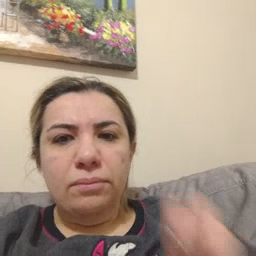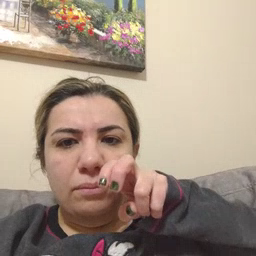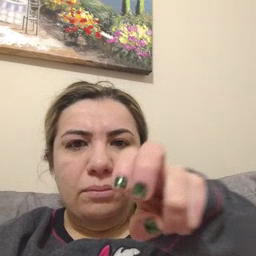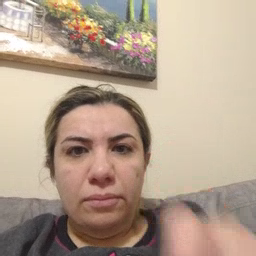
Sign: ride